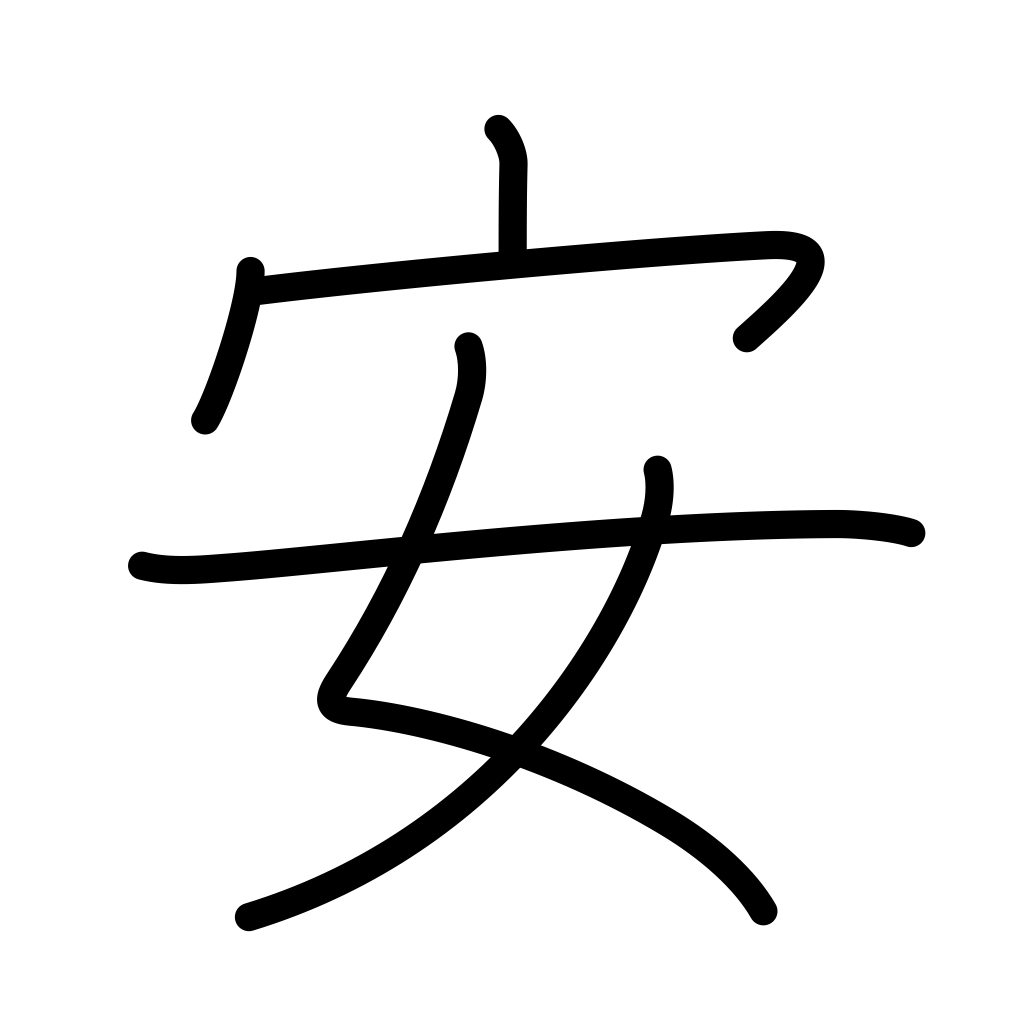
Meaning: relax, cheap, low, quiet, rested, contented, peaceful